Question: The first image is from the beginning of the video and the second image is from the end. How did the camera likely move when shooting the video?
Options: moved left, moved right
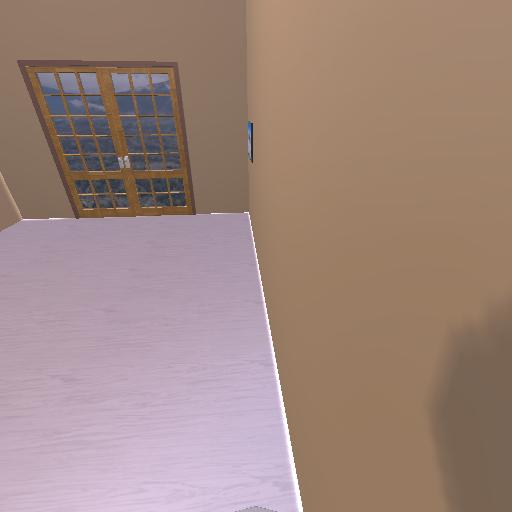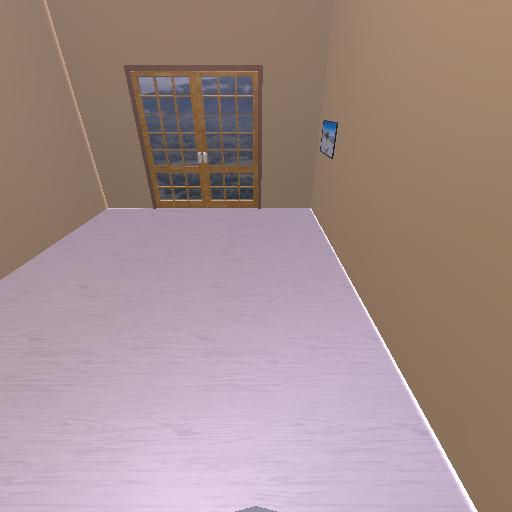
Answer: moved left